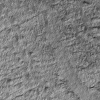
Atmospheric dust classification: not_dusty